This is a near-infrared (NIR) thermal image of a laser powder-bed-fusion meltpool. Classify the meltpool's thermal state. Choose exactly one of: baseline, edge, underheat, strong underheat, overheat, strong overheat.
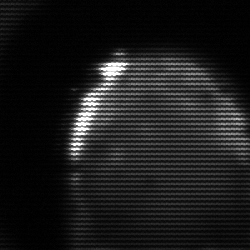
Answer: edge